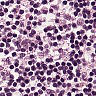
Metastatic tissue present: no